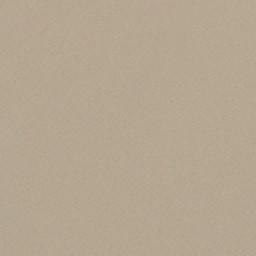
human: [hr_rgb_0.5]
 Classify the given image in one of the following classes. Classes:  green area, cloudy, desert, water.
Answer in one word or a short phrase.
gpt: desert